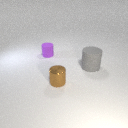
small brown metal cylinder to the right of small purple rubber cylinder